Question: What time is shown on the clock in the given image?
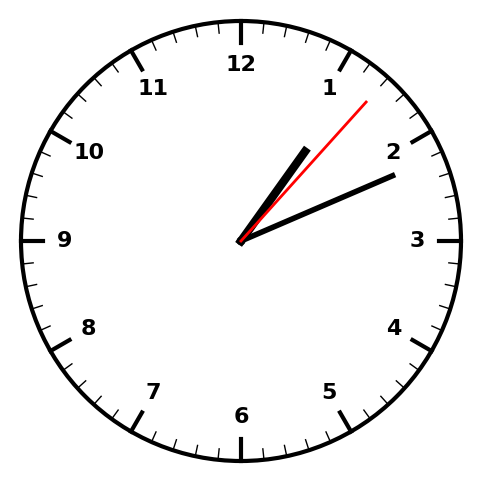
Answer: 01:11:07